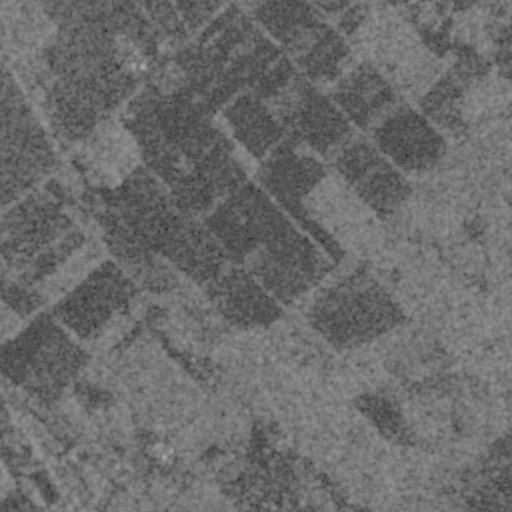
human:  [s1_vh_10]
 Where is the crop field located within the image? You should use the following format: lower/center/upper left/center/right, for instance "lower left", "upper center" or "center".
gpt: The crop field is located in the lower right of the image.
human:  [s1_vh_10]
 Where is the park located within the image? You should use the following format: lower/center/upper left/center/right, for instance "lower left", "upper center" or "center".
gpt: The park is located in the lower left of the image.
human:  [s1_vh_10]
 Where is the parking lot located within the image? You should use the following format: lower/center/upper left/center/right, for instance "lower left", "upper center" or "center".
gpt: The parking lot is located in the lower left of the image.
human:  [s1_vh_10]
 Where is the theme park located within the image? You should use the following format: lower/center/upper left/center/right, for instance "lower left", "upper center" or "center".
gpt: The theme park is located in the lower left of the image.
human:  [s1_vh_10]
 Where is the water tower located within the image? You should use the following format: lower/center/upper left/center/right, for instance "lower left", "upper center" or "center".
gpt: The water tower is located in the upper left of the image.
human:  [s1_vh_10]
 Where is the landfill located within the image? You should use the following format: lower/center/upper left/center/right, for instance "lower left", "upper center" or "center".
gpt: There is no landfill in the image.

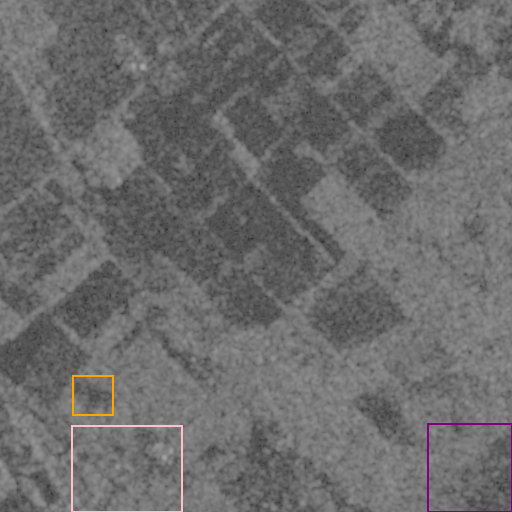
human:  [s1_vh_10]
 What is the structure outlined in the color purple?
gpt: The structure outlined in purple is a crop field.
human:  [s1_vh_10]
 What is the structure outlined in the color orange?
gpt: The structure outlined in orange is a park.
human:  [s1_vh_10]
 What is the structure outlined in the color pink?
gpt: The structure outlined in pink is a theme park.
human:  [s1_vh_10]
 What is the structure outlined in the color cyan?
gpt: There is no cyan outline.